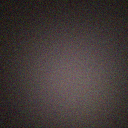
Screen state: off